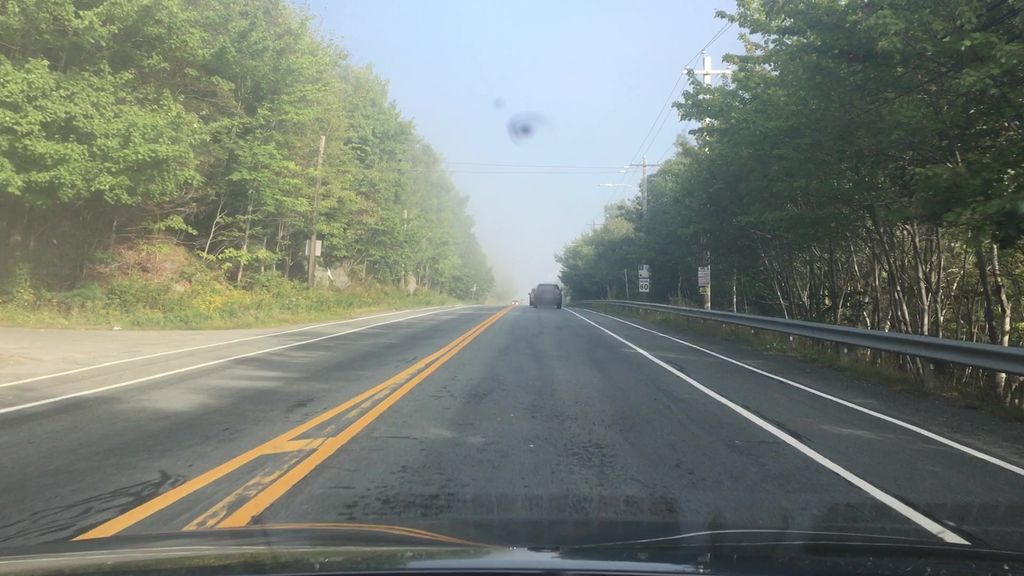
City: halifax